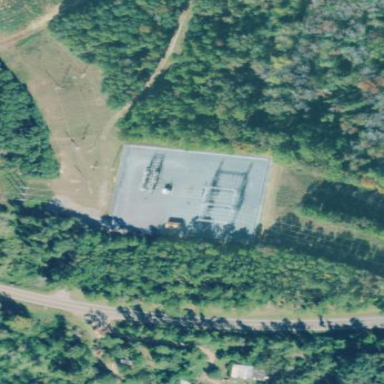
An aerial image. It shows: Fence surrounds transmission level power substation.